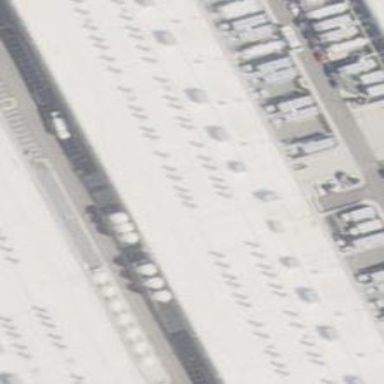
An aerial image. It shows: Data center building.